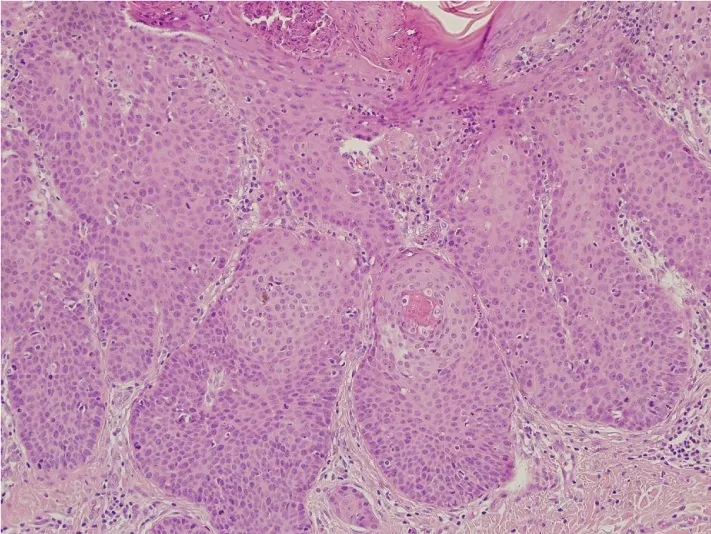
Nests of monomorphic cuboidal poroid cells with prominent nucleoli (hematoxylin & eosin stain).
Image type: pathology (h&e)